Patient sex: M
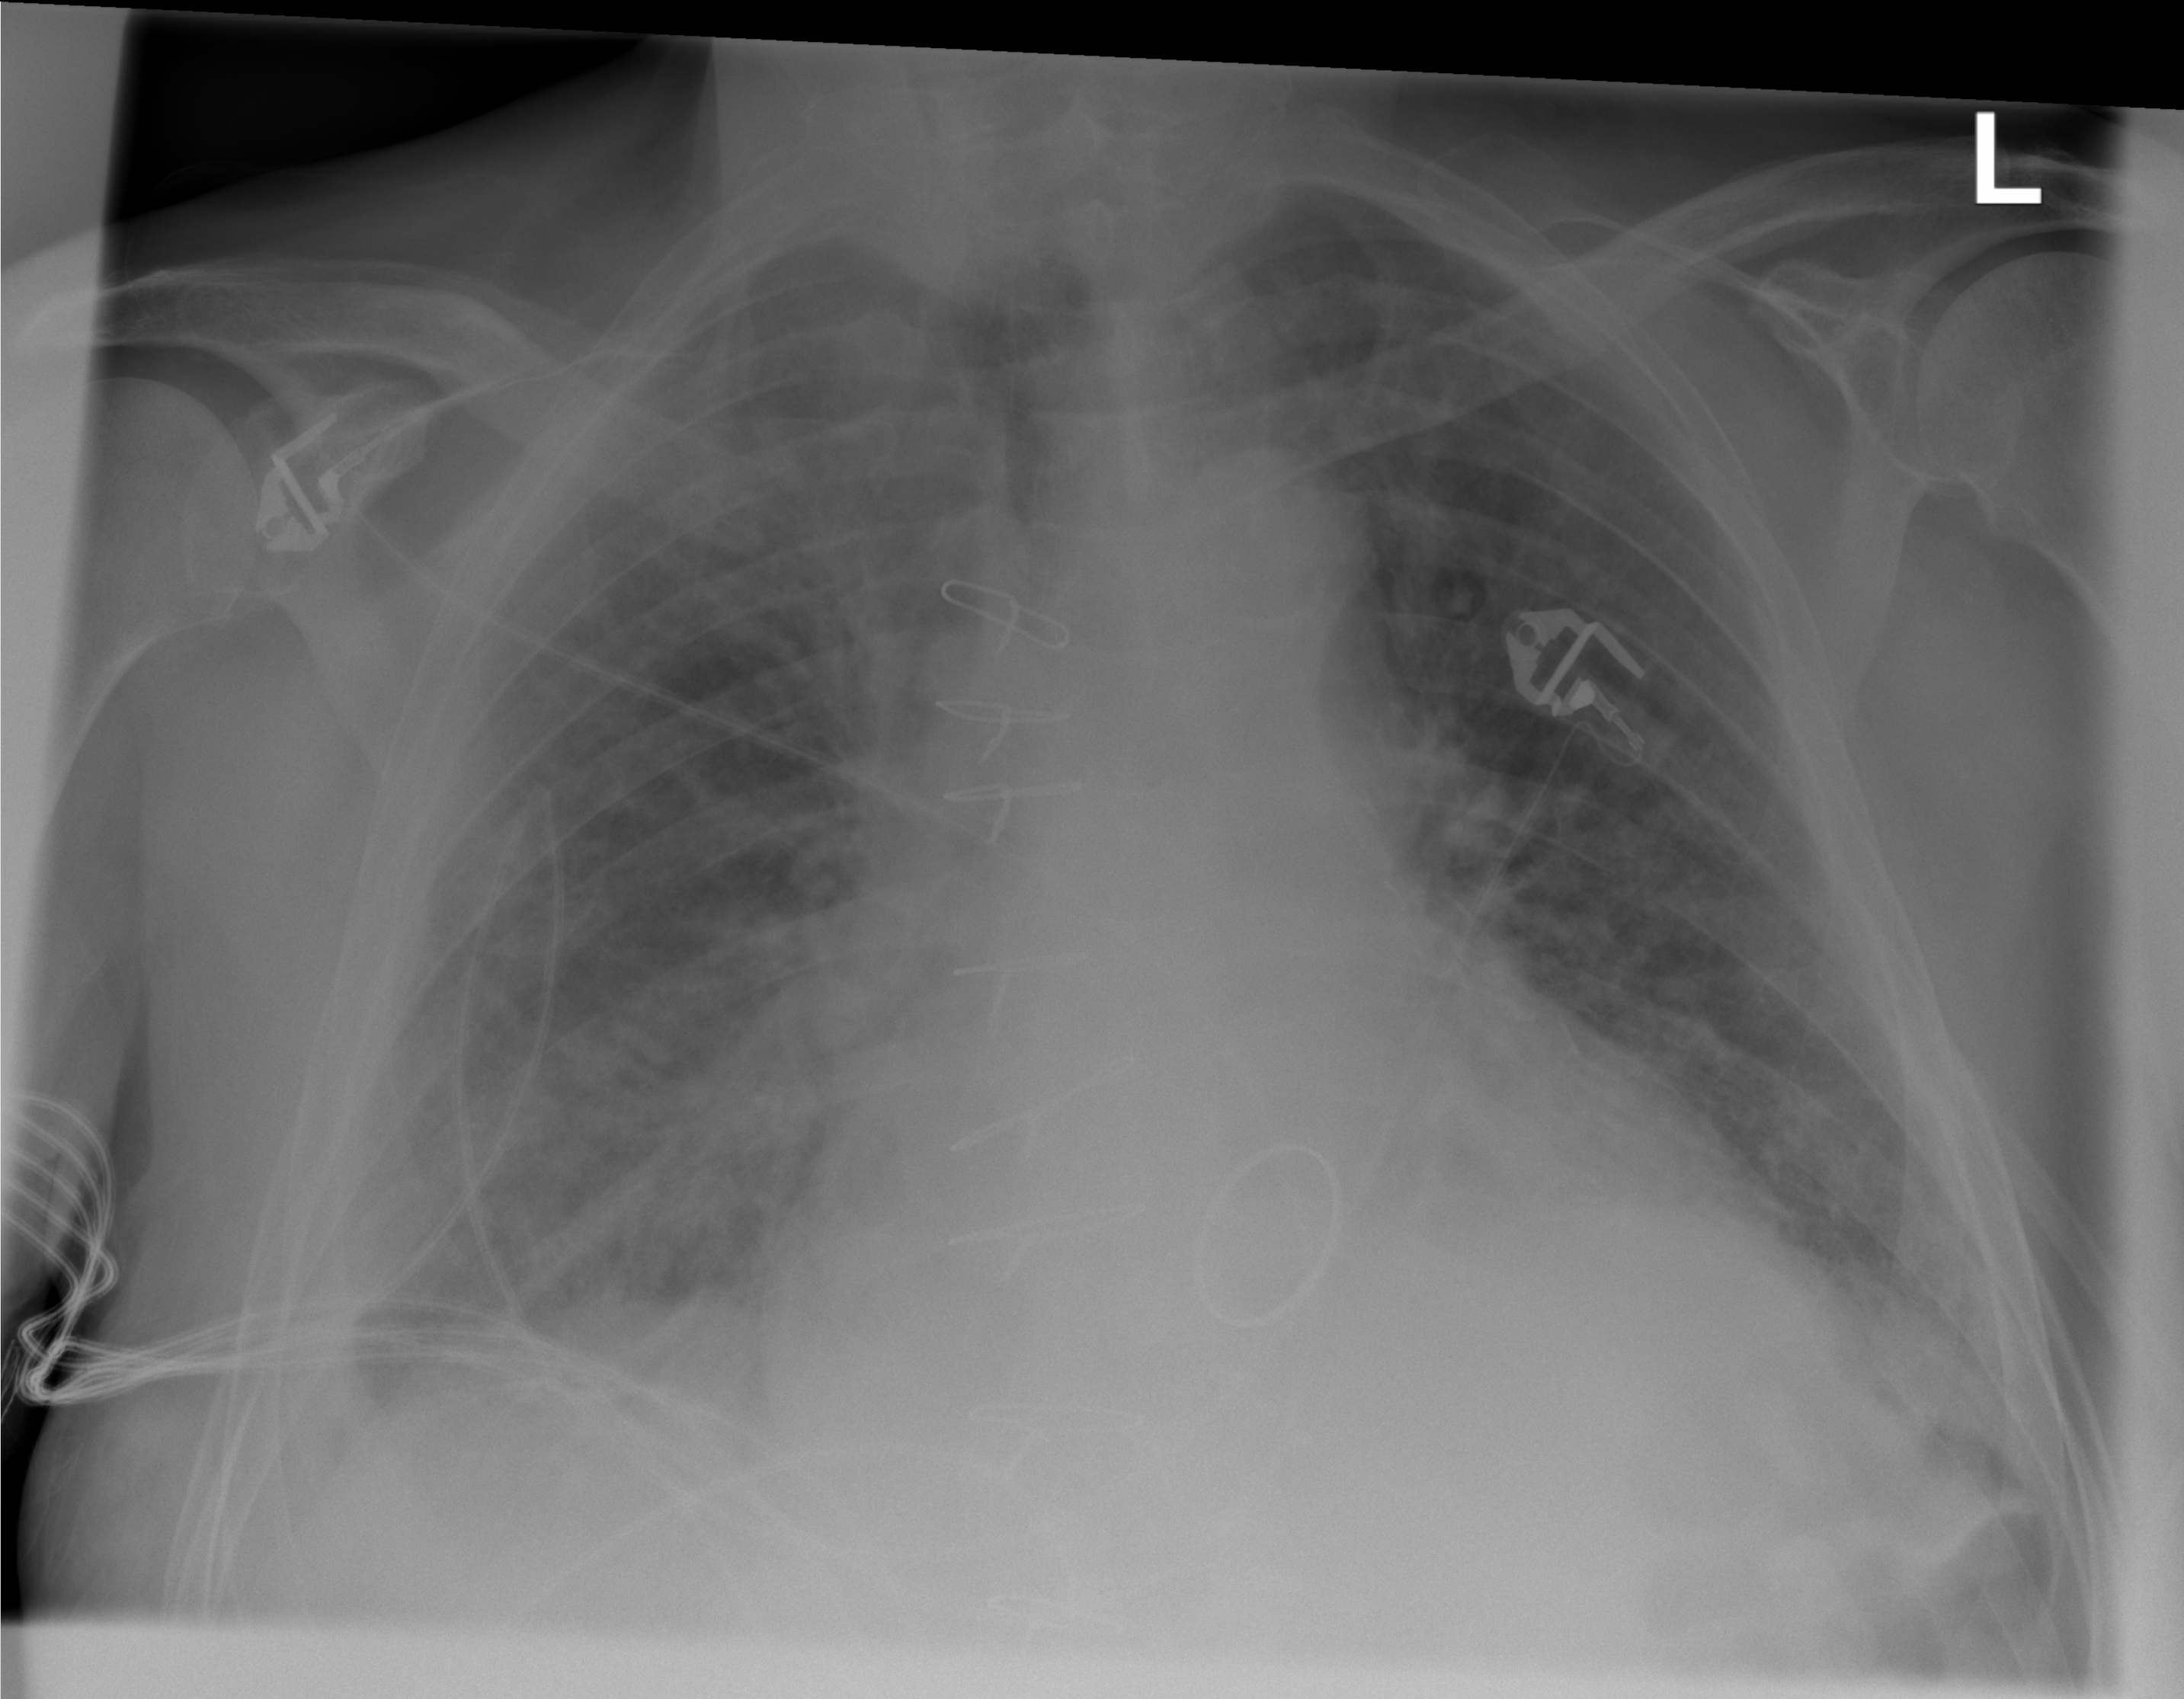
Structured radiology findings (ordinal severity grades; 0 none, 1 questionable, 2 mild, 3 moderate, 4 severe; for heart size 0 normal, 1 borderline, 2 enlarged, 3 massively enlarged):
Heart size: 2
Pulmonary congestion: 1
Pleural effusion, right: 1
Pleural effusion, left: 1
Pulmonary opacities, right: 1
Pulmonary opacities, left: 1
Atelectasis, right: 2
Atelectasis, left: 2